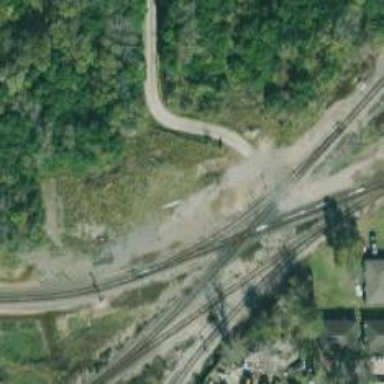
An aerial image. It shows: Railway track.